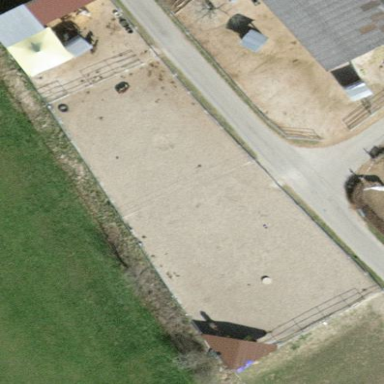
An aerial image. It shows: Equestrian pitch used for leisure and sports activities.